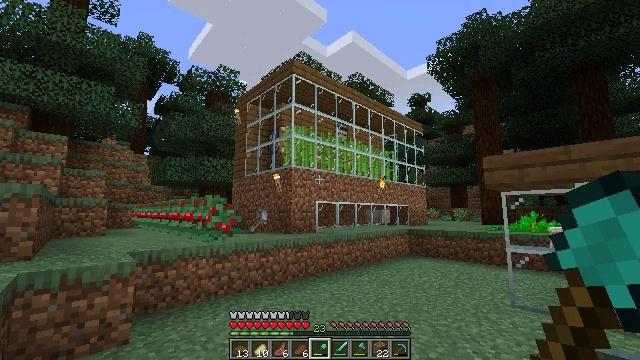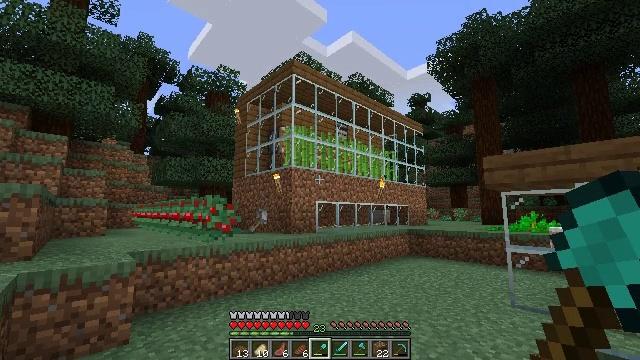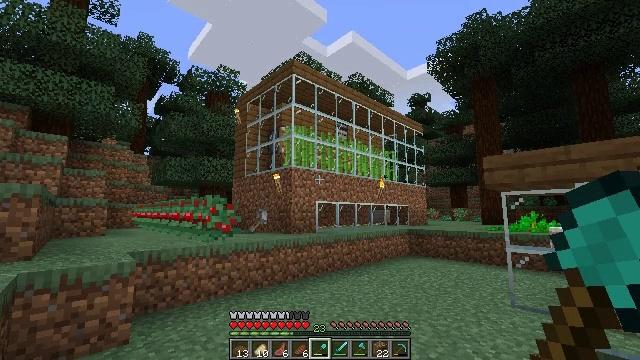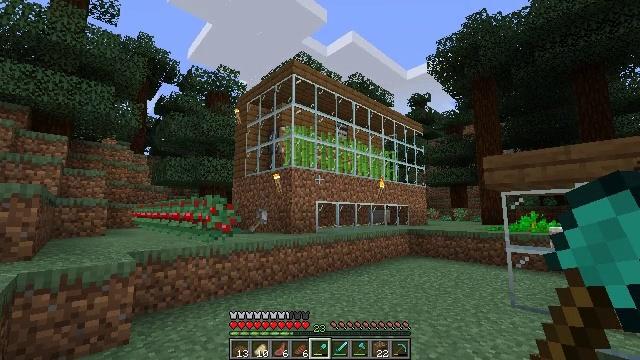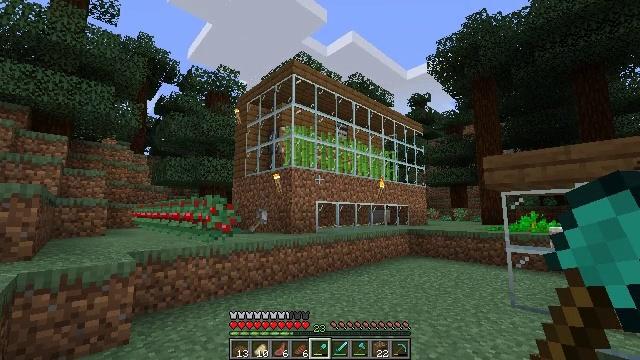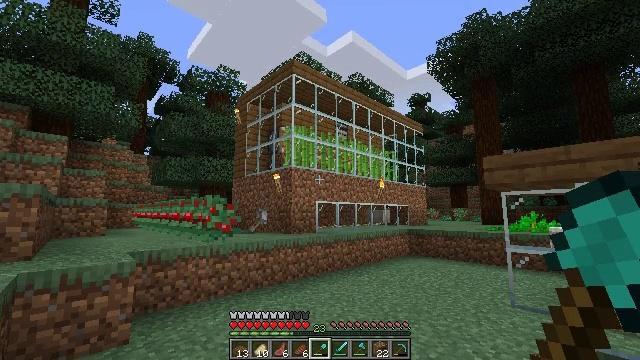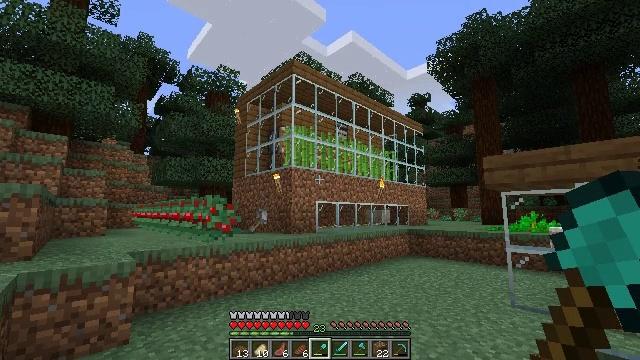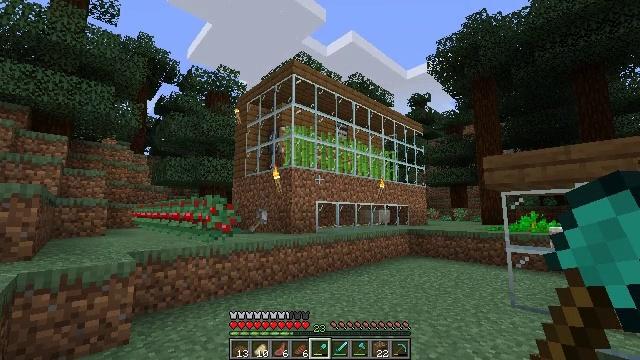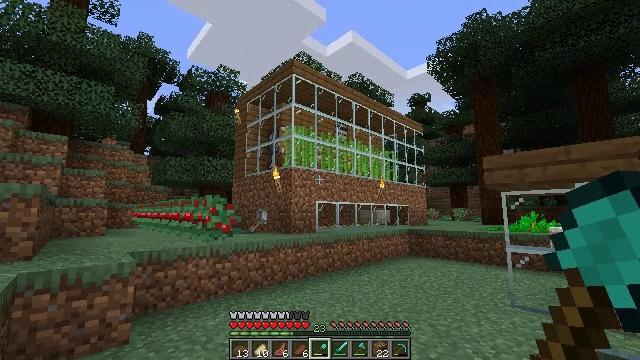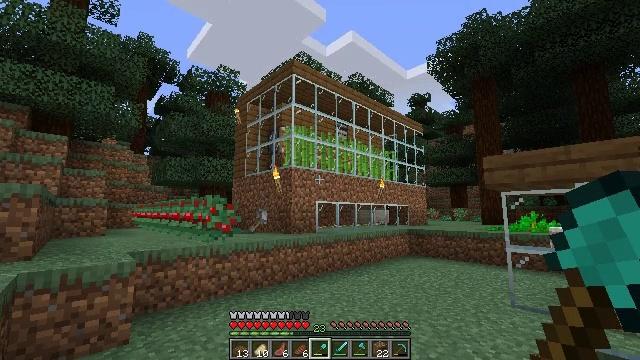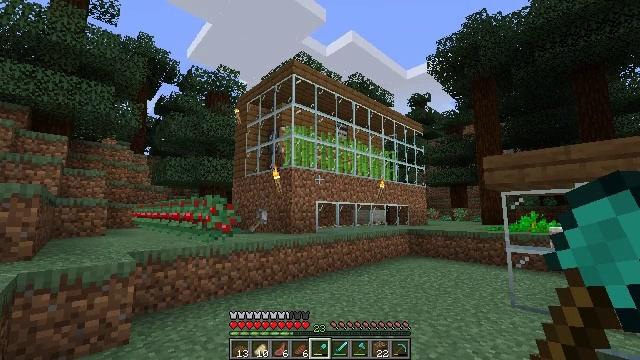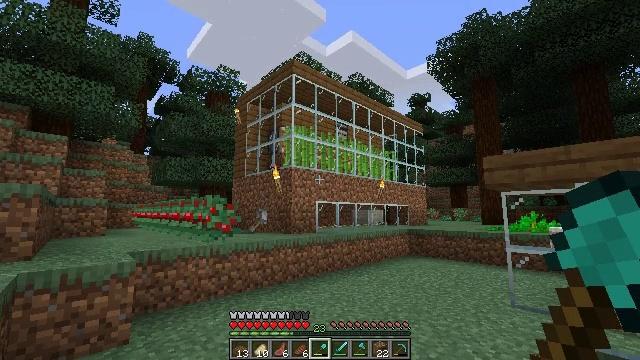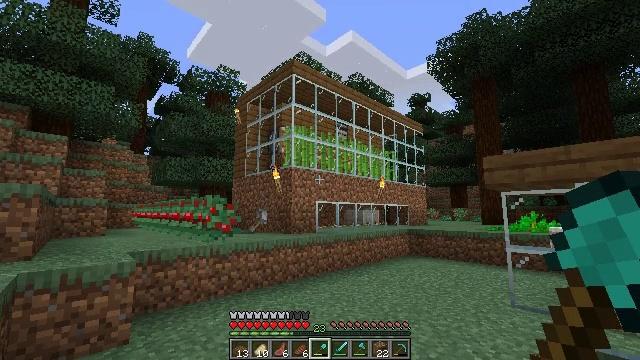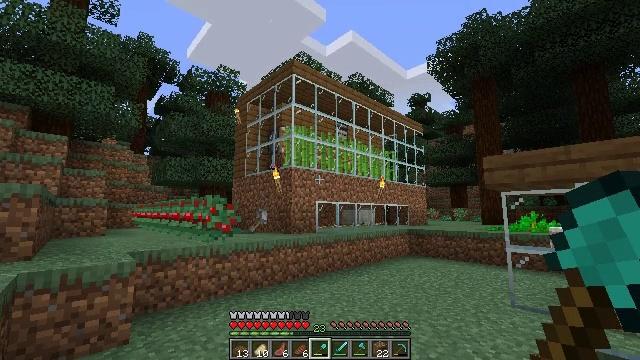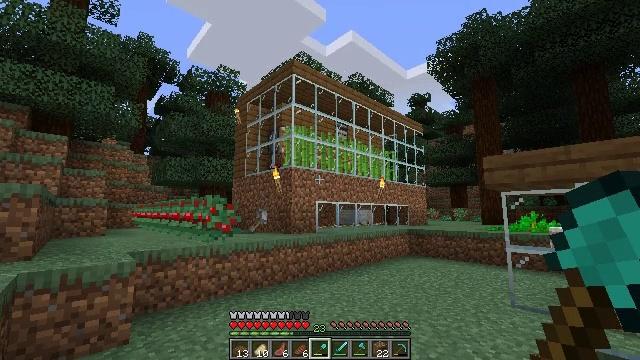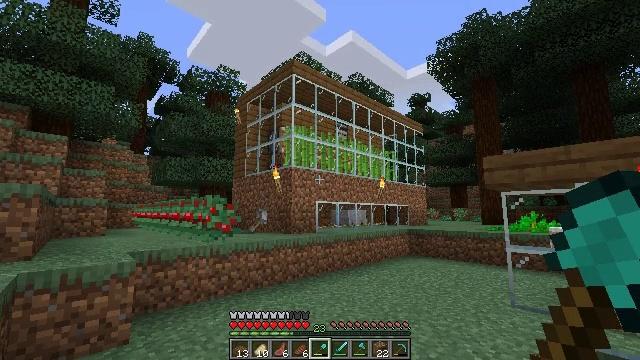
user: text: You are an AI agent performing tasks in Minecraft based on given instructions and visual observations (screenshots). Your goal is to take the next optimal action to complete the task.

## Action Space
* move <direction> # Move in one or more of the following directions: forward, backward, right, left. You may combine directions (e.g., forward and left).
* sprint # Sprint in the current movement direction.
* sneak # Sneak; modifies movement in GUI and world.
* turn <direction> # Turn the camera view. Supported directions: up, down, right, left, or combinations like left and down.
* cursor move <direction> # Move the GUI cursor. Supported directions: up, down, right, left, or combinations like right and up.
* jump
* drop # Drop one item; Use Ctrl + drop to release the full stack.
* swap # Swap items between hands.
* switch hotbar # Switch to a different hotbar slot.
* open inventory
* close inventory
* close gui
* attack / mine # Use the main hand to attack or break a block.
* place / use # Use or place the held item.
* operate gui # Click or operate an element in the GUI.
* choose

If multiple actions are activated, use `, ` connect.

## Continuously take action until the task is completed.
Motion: motion action
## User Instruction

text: Hunt a cow.
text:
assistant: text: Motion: no_op
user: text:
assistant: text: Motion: no_op
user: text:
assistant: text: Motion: no_op
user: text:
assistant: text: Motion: no_op
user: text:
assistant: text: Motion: no_op
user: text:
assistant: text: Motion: no_op
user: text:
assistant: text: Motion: no_op
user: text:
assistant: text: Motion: no_op
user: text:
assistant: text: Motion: no_op
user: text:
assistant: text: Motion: no_op
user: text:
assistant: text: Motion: no_op
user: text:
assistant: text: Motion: no_op
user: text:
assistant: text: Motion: no_op
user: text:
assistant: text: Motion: no_op
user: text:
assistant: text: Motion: no_op
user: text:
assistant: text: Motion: no_op
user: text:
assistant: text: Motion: no_op
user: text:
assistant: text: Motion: no_op
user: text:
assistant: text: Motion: turn right and down
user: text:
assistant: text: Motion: turn right and down
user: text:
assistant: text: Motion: turn right
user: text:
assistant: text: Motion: no_op
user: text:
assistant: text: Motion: no_op
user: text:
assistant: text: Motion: no_op
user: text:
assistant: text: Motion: no_op
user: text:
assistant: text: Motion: no_op
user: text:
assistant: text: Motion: no_op
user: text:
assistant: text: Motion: turn down
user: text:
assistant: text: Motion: no_op
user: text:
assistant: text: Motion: turn left and down